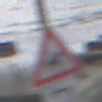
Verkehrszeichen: ReiterLinks
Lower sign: RichtungsangabeDurchPfeile2
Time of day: Midday
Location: Outdoor (Suburban)
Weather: Overcast
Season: NotSpecified
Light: Natural